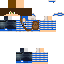
A male human skin with medium skin, wearing brown long hair dressed in a blue hoodie and blue pants, featuring a closed mouth.